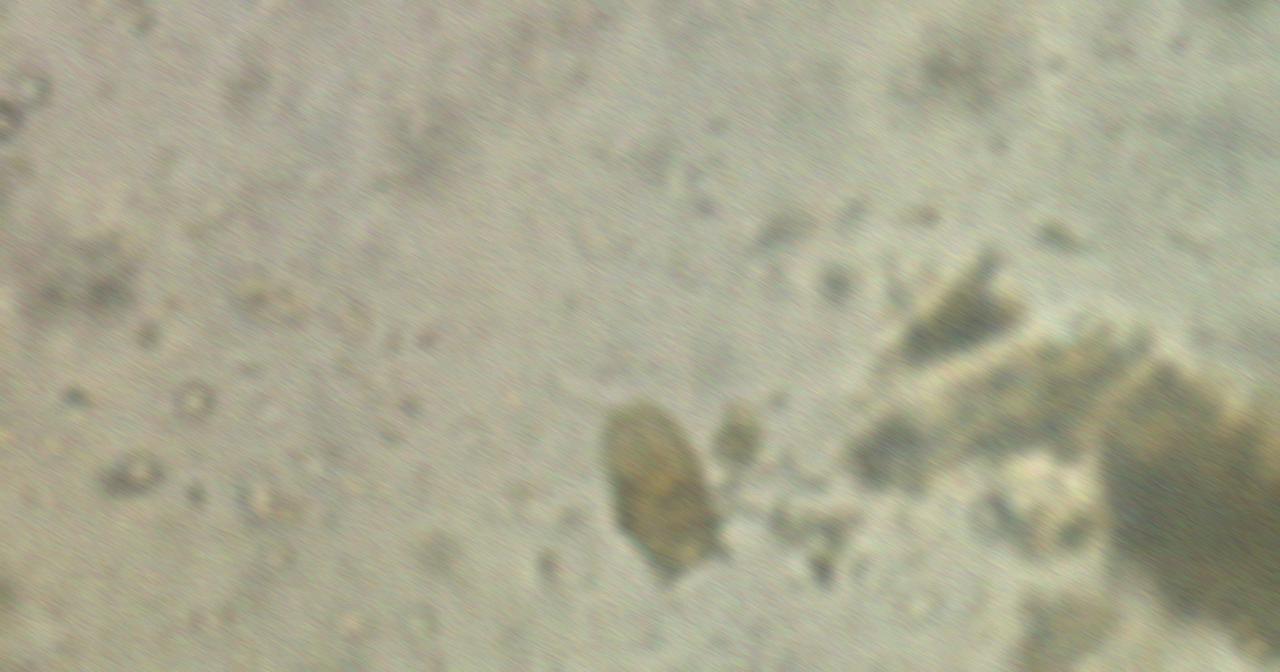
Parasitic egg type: Capillaria philippinensis